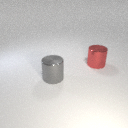
large red metal cylinder to the right of large gray metal cylinder